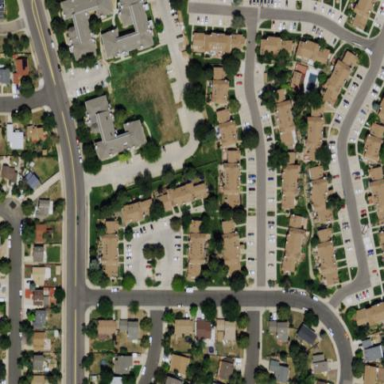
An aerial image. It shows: Residential area consisting of condominiums.